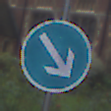
Verkehrszeichen: VorgeschriebeneVorbeifahrtRechts
Umgebung: Outdoor, Urban
Tageszeit: Midday
Wetter: Overcast
Licht: Natural
Jahreszeit: NotSpecified
Kontrast: LowContrast